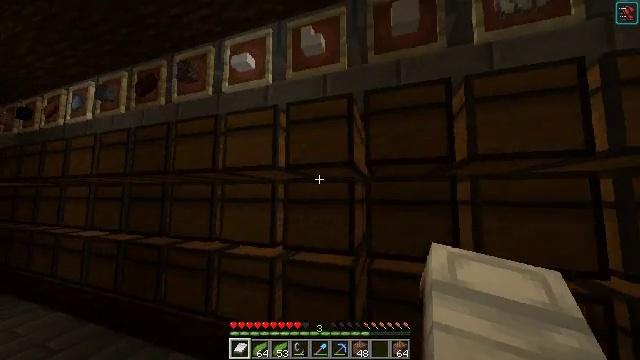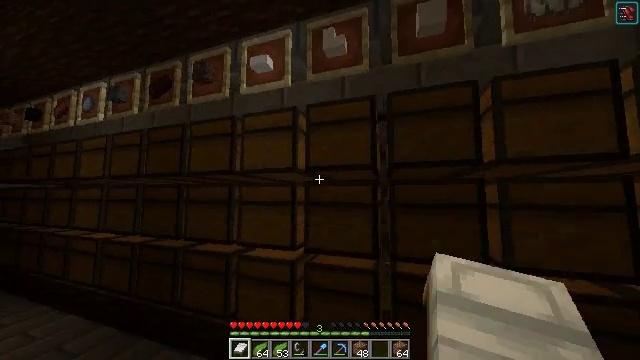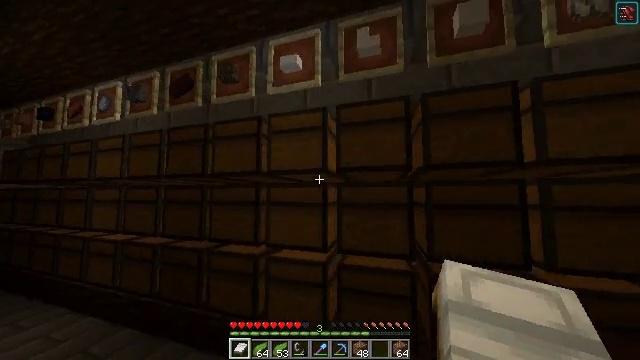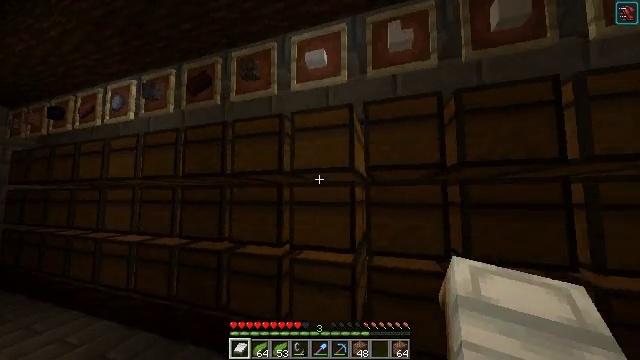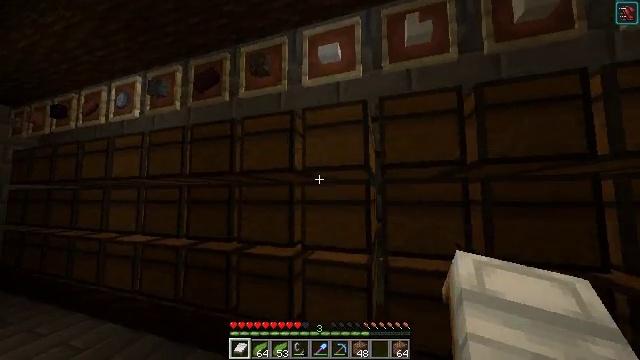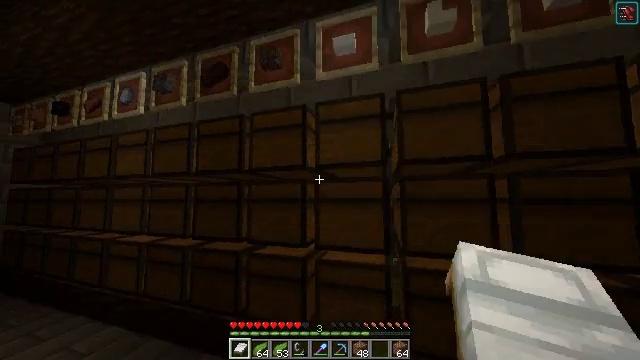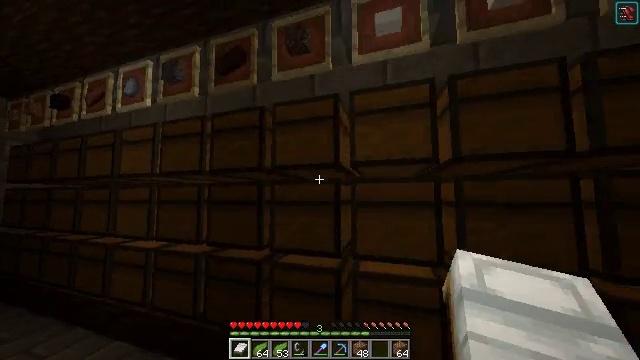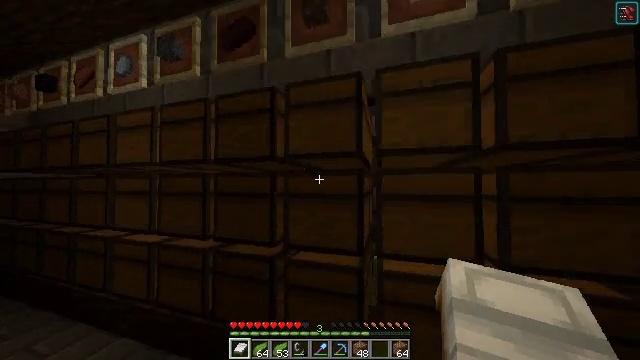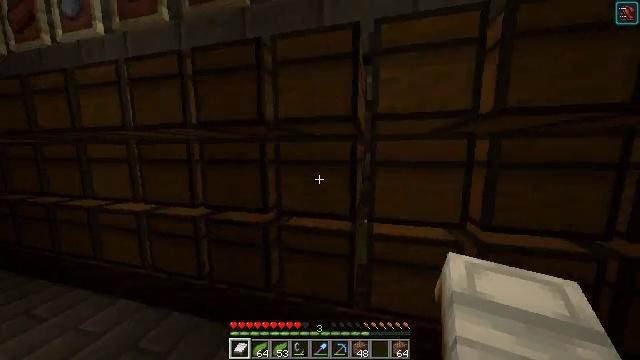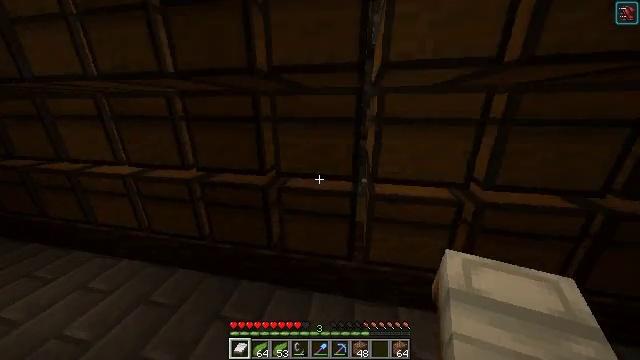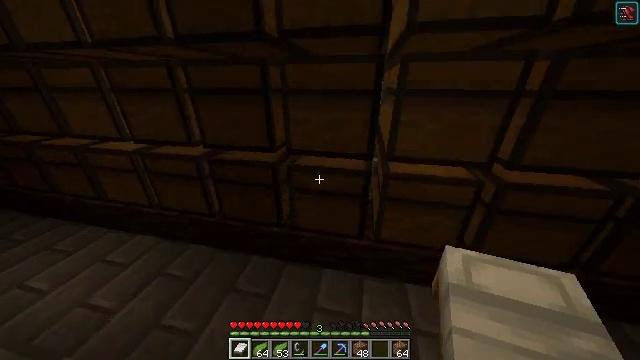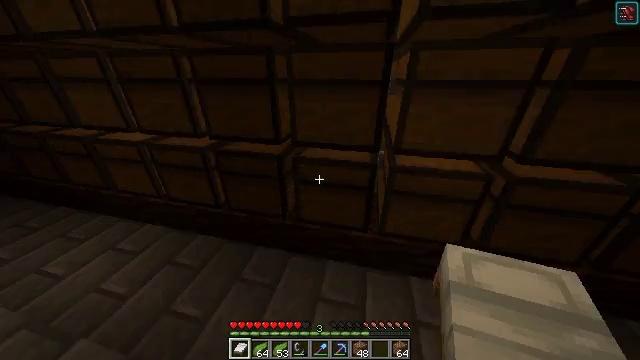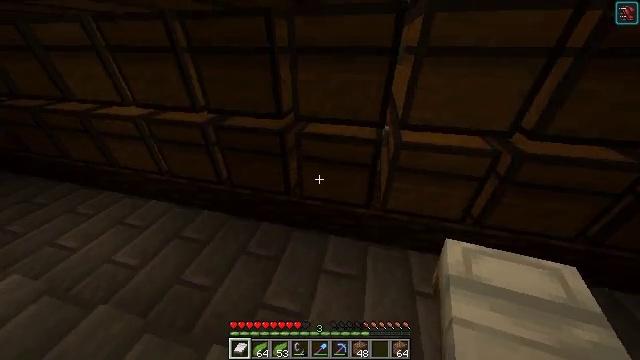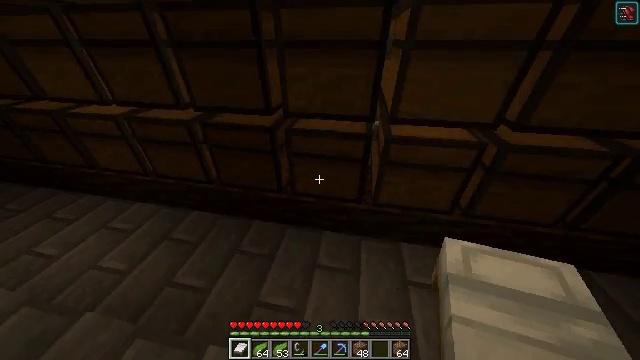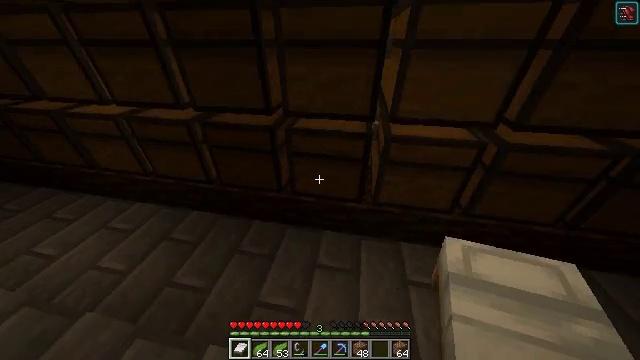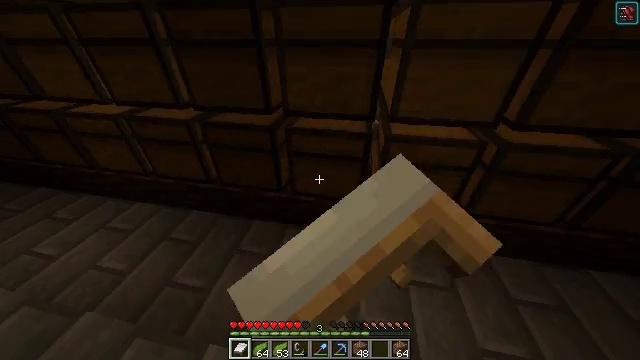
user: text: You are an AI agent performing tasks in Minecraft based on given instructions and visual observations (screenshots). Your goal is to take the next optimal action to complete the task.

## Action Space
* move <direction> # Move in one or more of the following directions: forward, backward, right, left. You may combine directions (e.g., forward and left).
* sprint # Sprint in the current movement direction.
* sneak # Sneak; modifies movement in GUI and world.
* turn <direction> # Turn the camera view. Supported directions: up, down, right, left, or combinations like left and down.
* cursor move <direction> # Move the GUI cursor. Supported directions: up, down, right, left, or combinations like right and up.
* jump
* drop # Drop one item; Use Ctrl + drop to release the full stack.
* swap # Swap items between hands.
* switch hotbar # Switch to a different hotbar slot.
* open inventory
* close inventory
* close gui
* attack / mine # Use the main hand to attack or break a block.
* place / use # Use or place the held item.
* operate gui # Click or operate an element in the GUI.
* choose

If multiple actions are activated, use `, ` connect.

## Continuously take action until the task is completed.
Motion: motion action
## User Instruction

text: Combat the slime.
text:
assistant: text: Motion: move left
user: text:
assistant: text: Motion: move left
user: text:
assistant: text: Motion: move forward and move left
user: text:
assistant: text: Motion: move forward and move left
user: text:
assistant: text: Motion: move forward and move left
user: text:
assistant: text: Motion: move forward and move left
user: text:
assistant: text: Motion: move forward and move left, turn down
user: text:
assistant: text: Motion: turn right and down
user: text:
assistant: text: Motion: turn right and down
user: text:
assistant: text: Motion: turn left and down
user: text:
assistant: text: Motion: turn left and down
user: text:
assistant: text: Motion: turn down
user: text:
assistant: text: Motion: turn right and down
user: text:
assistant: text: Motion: use / place
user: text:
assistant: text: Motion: use / place
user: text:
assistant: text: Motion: use / place
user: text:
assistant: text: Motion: no_op
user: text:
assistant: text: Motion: no_op
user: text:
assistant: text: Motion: open gui
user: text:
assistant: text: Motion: no_op
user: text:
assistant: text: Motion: no_op
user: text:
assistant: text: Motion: no_op
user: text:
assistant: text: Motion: cursor move left and up
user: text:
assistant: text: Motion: cursor move left and up
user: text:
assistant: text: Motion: cursor move up
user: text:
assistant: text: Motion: cursor move left and up
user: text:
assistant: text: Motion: cursor move left and up
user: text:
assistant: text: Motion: no_op
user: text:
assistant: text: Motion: no_op
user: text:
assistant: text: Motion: no_op